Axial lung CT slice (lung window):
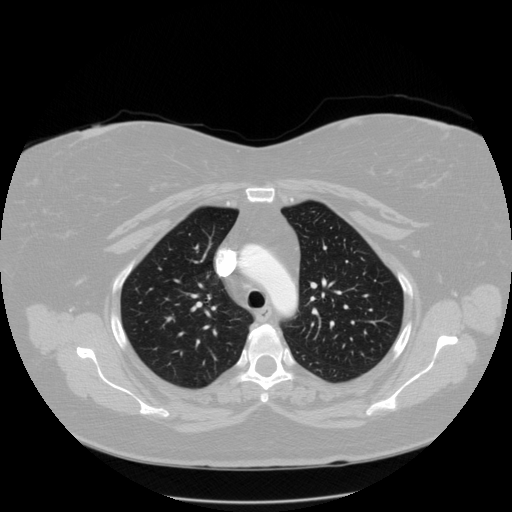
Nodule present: no